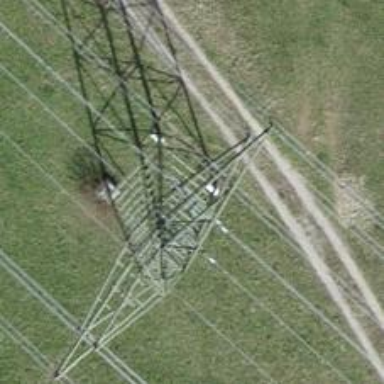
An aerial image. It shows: Power tower.